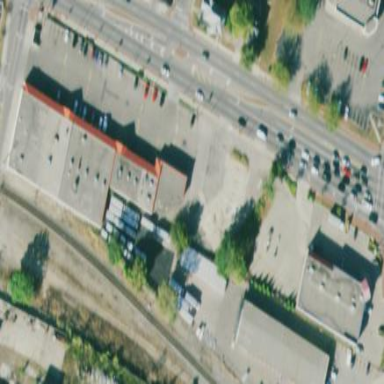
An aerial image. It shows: Retail area.